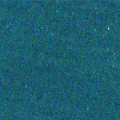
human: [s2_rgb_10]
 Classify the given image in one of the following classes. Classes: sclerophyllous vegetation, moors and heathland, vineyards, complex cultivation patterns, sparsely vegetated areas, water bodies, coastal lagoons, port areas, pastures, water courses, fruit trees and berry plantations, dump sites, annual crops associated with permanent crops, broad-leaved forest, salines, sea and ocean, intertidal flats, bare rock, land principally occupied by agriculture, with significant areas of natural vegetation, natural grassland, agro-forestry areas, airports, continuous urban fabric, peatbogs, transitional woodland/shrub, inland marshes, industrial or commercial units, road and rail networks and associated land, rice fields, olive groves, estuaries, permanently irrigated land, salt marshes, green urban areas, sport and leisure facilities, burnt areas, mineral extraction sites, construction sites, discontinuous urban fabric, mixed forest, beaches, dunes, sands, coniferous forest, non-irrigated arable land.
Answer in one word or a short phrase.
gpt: sea and ocean